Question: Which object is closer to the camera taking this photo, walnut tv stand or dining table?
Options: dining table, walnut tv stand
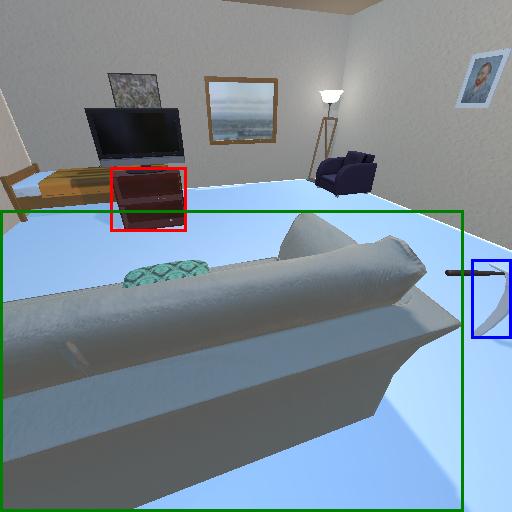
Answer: dining table